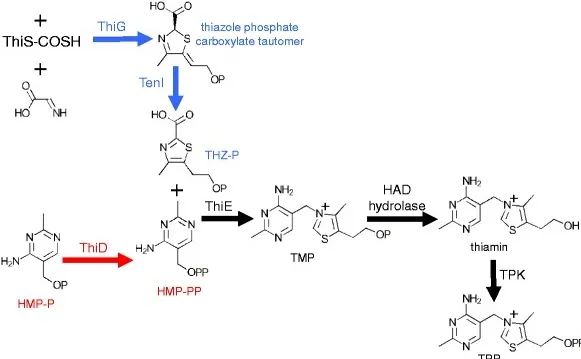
Predicted thiamin biosynthesis pathway in 10.1601/nm.5116
10.1601/strainfinder?urlappend=%3Fid%3DNRRL+B-23460. Pathways involved in thiazole biosynthesis are highlighted in blue and pathways involved in pyrimidine biosynthesis are shown in red. The steps in black correspond to the coupling of the thiazole and pyrimidine moieties, and the formation of the active cofactor TPP.
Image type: pathology (immunostaining)